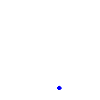
Particle: kaon